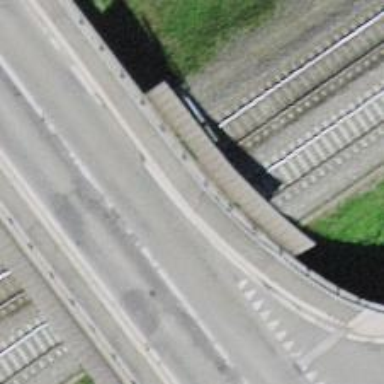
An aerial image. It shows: Footway road with sidewalk bridge.